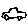
Label: car